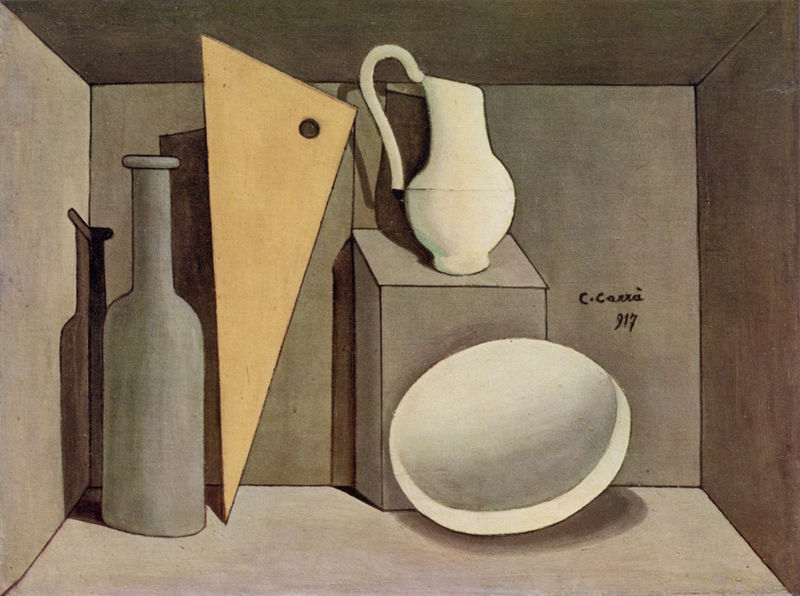
Titel: Natura morta con la squadra
Künstler: Carlo Carrà
Standort: Milano
Institution: Collezione R. Jucker
Schlagwörter: schatten, weiß, cezanne, dreieck, komposition, kubismus, braun, grau, licht, raum, zimmer, symbolismus, flasche, wand, schale, schüssel, sockel, spitze, stehen, teller, signatur, boden, decke, innen, kontrast, kreis, oval, rund, kanne, krug, stilleben, stillleben, vase, schrift, perspektive, fläche, leer, formen, monochrom, linien, einfach, angelehnt, glatt, podest, striche, surreal, surrealismus, deckel, offen, erdfarben, form, brett, loch, seite, reduziert, vereinfacht, kasten, karton, gelblich, lineal, aufbau, box, vertikal, carre, volumen, raumecke, carra, seitenwand, halbierung, c.cassa